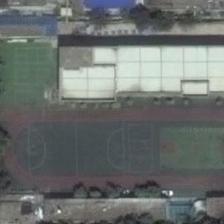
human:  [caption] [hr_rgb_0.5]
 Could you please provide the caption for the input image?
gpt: a long playground with a basketball field in it is surrounded by some trees and buildings .

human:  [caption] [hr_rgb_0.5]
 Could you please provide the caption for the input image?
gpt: a long playground is surrounded by many green trees and many buildings .

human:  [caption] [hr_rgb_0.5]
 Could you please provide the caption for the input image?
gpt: some buildings and green trees are around a playground .

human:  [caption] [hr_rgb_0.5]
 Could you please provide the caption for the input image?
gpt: the rectanglar area contains several basketball and tennis courts and a white building .

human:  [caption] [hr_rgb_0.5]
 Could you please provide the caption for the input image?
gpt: a long playground with a basketball field in it is surrounded by some trees and buildings .